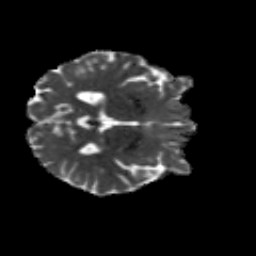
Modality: MD
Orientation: axial
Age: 24
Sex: male
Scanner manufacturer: siemens
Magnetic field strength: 3 T
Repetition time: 8.8 s
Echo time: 0.085 s